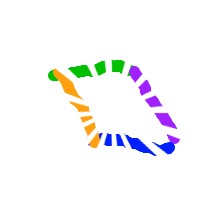
Shape: parallelogram